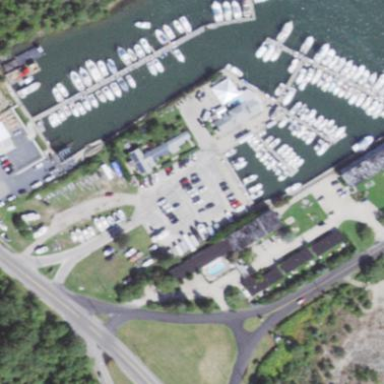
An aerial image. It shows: Boatyard along the waterway.